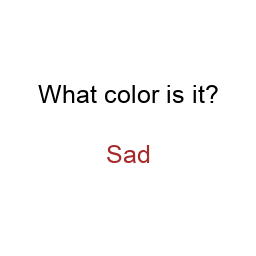
Color: brown
Background color: white
Question text color: black